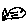
Label: fish